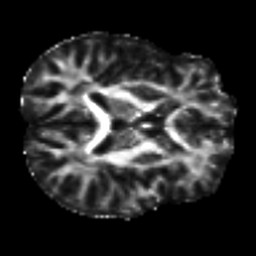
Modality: FA
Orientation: axial
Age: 33
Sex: male
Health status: ill
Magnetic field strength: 3 T
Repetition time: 8.4 s
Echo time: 0.0926 s